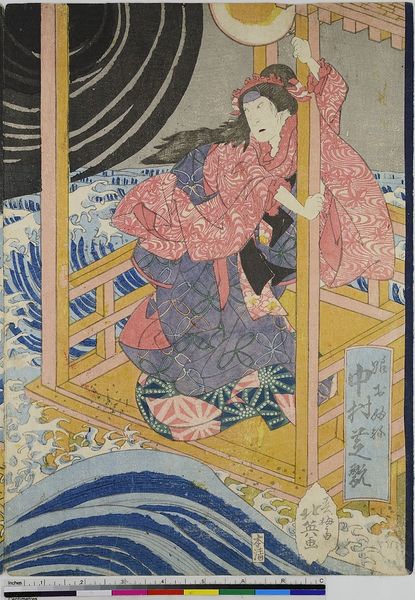
Titel: Der Schauspieler Nakamura Shikan II als Mädchen Ofune
Künstler: Shunbaisai Hokuei
Standort: Hamburg
Institution: Museum für Kunst und Gewerbe Hamburg
Schlagwörter: meer, theater, holzschnitt, welle, druckgraphik, druckgrafik, zeit, schauspieler, farbholzschnitt, schauspielerin, mer, sea, kabuki, edo, reproduktionen, druckerzeugnisse, theateraufführung, fähre, fährschiff, ukiyo, floß